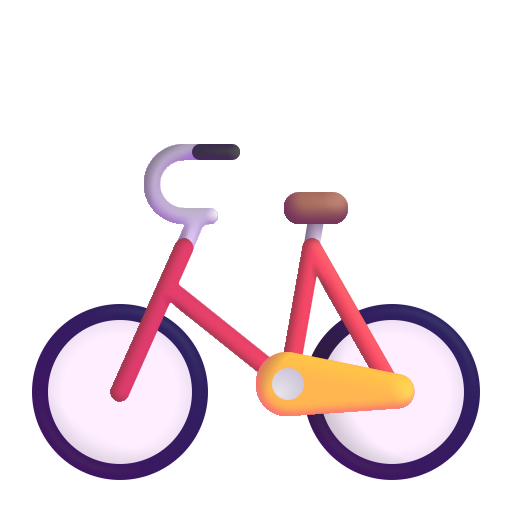
bicycle color